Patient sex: M
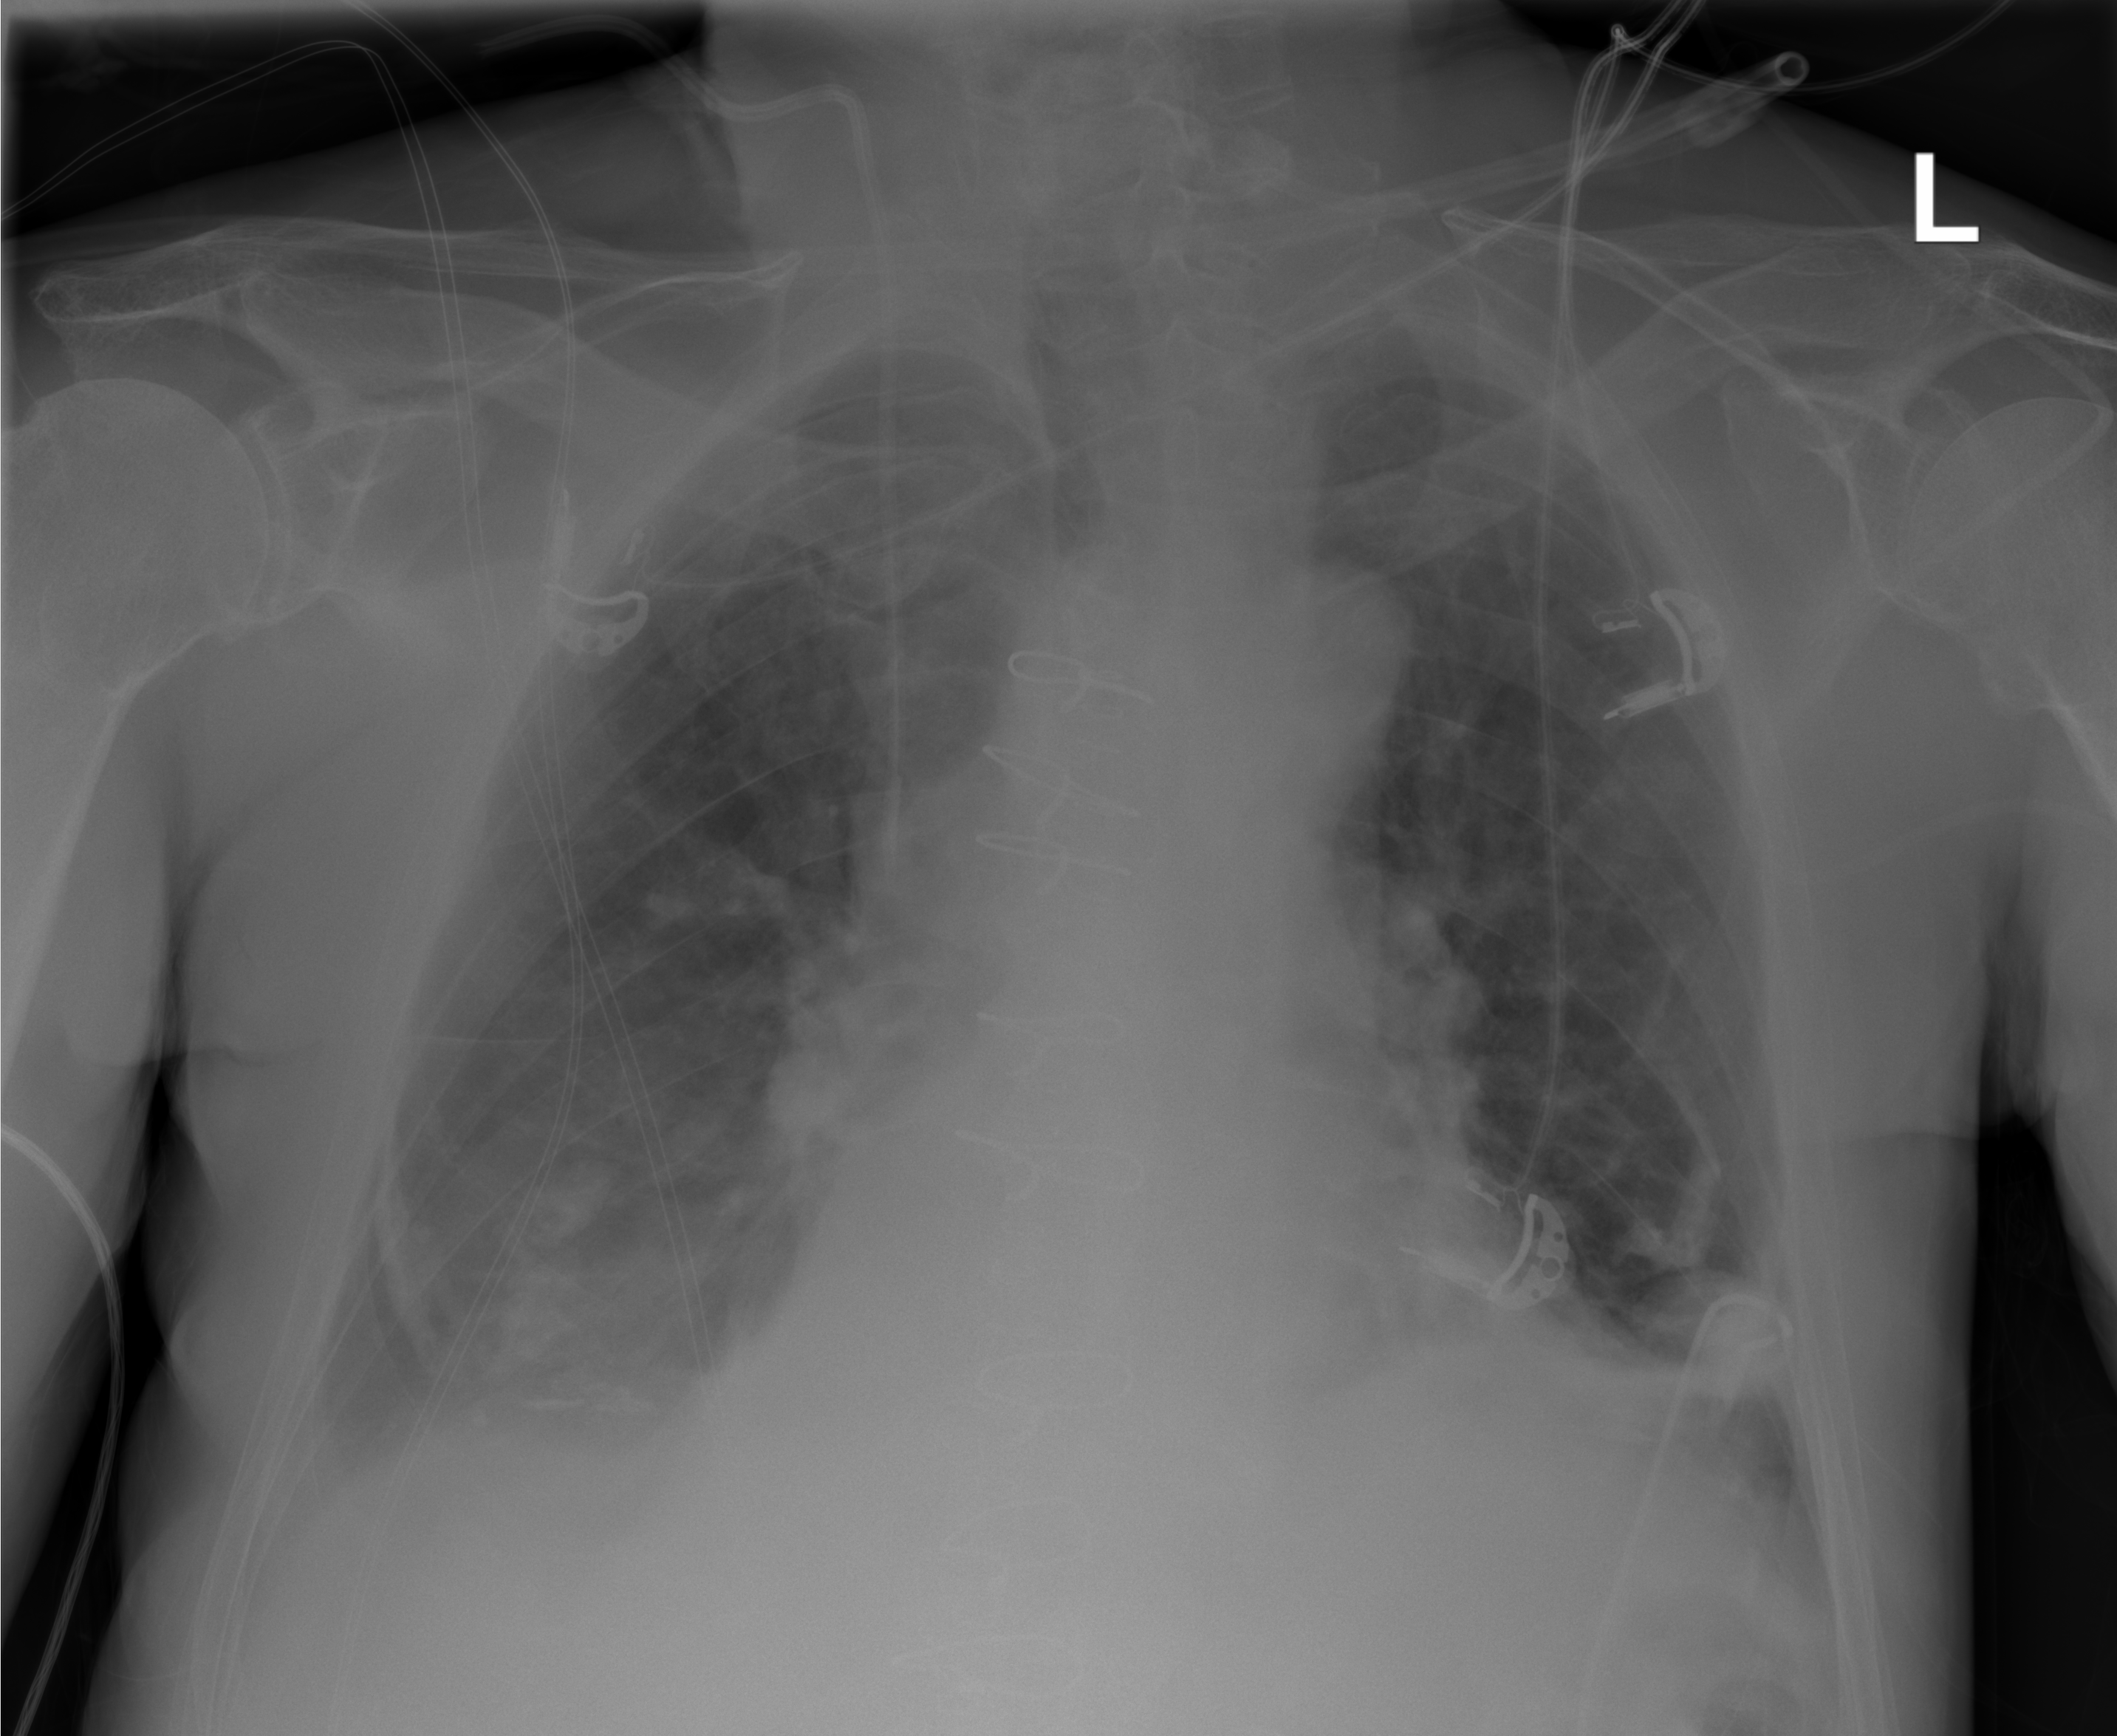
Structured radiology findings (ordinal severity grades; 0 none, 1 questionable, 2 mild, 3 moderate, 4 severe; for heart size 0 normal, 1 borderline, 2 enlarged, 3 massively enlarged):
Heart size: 1
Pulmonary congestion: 0
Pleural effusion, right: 0
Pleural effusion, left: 0
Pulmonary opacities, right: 0
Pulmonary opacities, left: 0
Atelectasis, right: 2
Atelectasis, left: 2